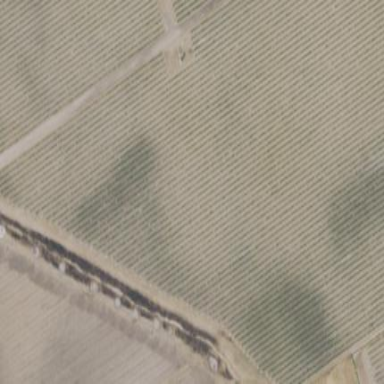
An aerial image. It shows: Vineyard with grape crops.